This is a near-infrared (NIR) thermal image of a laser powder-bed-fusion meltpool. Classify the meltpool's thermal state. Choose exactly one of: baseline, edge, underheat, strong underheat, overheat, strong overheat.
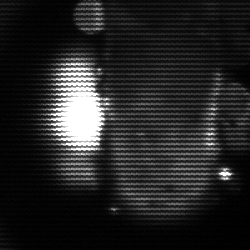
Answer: strong underheat